Question: I have succesfully change the navbar button with this:
'''
[[UINavigationBar appearance] setBarTintColor:[UIColor colorWithRed:26.0/255 green:132.0/255 blue:182.0/255 alpha:.5]];
'''
What about if I want to change the color of the title (from black) or the color of the button?

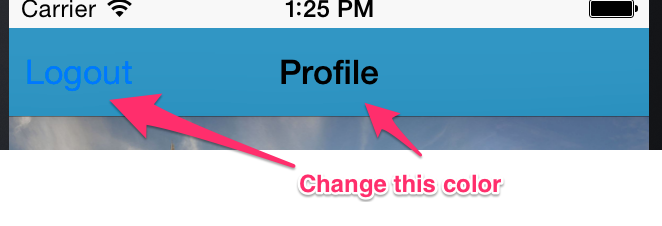
Answer: This is what I have in my App Delegate in a method specially for changing appearances.
'''
// set button tint colour to white
[[UINavigationBar appearance] setTintColor:[UIColor whiteColor]];
// set the bar tint colour to purplish
[[UINavigationBar appearance] setBarTintColor:[UIColor colorWithRed:.2 green:.458823529 blue:.592156863 alpha:1.0]];
// set title text label colour to white
[[UINavigationBar appearance] setTitleTextAttributes:@{NSForegroundColorAttributeName : [UIColor whiteColor]}];
'''